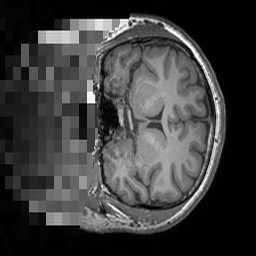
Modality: T1w
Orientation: coronal
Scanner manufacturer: siemens
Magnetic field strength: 3 T
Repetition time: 1.5 s
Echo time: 0.00291 s